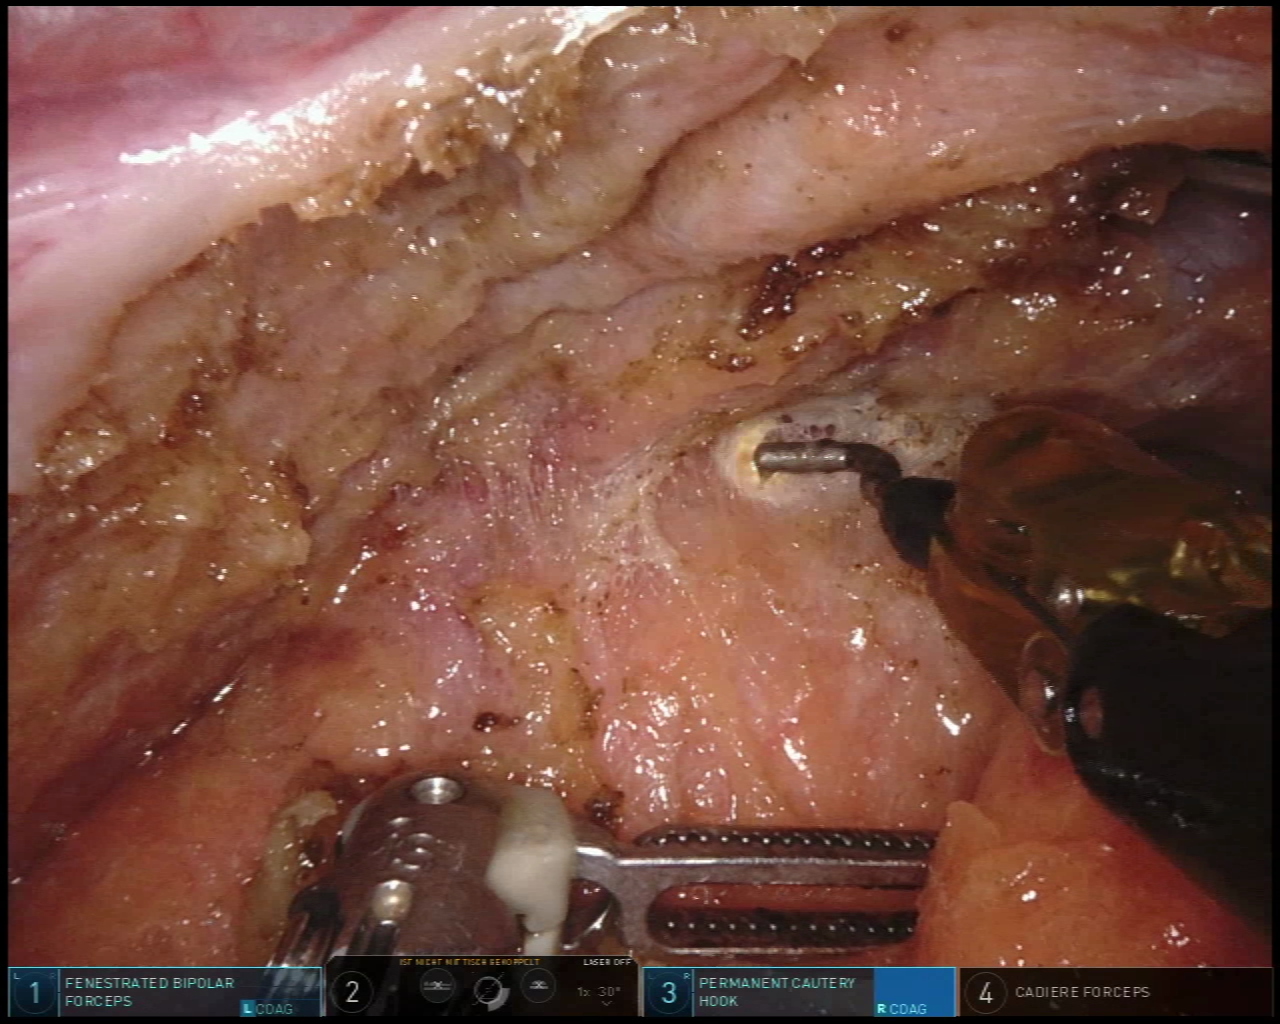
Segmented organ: vesicular_glands
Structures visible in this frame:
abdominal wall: no
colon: no
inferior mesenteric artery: no
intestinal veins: no
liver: no
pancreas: no
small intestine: no
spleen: no
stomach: no
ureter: no
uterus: no
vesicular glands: yes